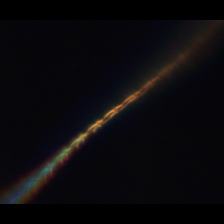
Taxon: Psuedo-nitzschia
Group: Diatoms